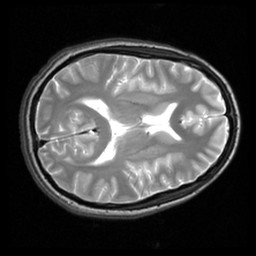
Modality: inplaneT2
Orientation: axial
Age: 22
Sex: male